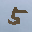
Label: 5